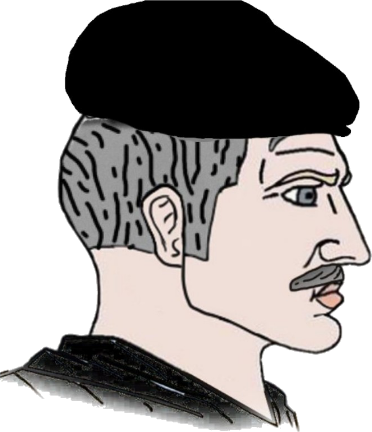
Label: 4_Yes_Chad